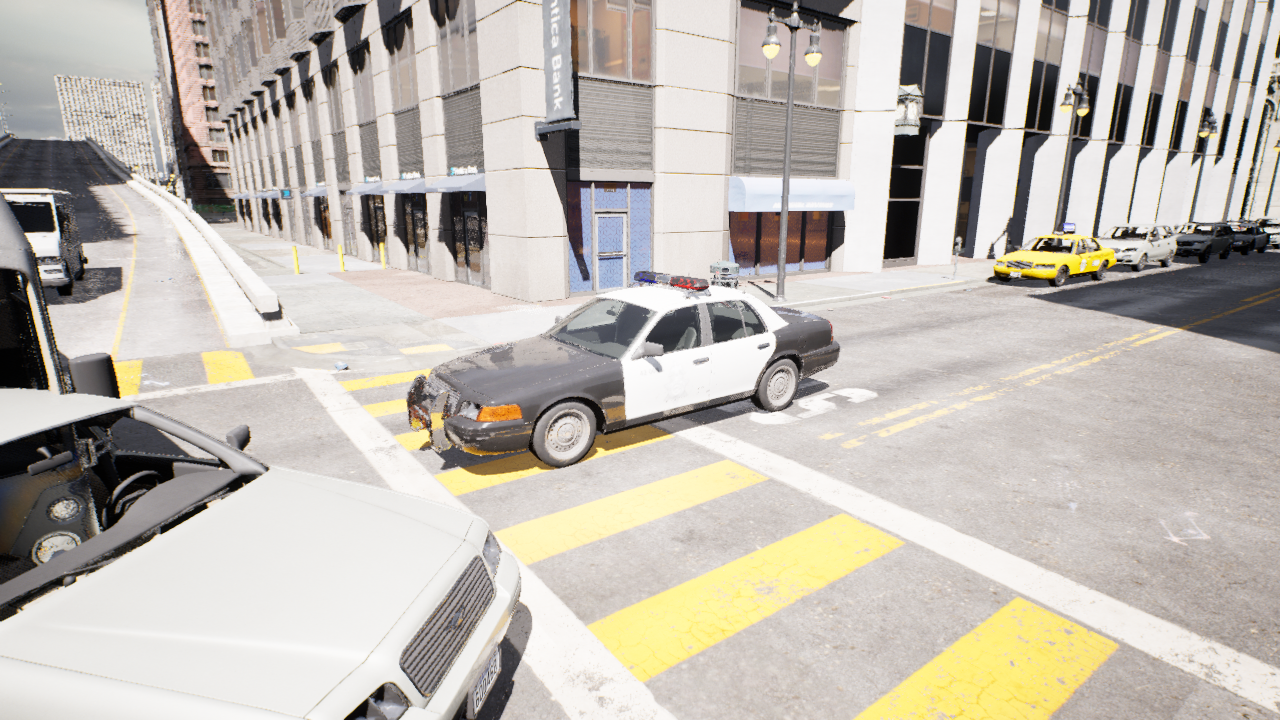
Venue: residential
Lighting: clear day
Vehicle rig: sedan